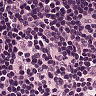
Metastatic tissue present: no